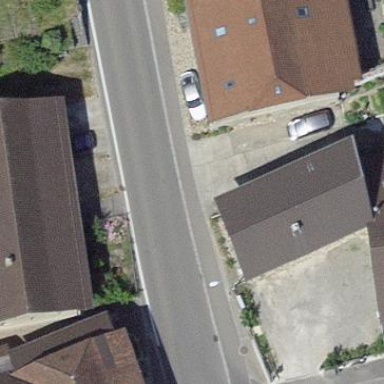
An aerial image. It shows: Building with tiled roof.